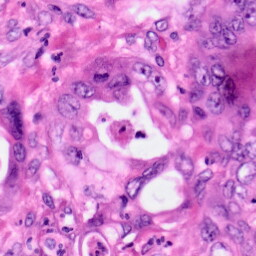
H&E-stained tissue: Pancreatic